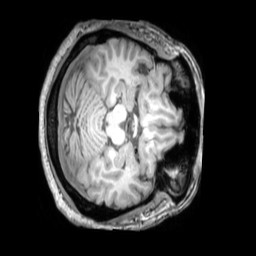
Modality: T1w
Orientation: axial
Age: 65
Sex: male
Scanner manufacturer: philips
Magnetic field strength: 3 T
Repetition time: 0.009898 s
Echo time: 0.004606 s